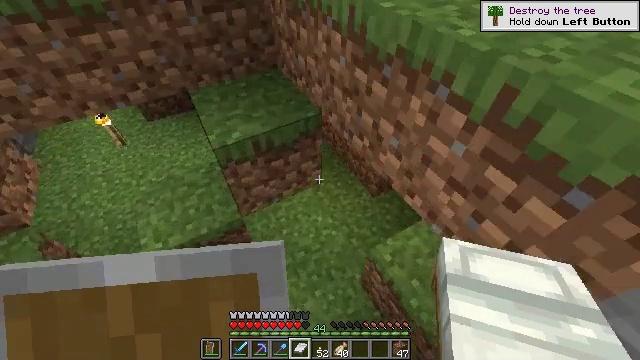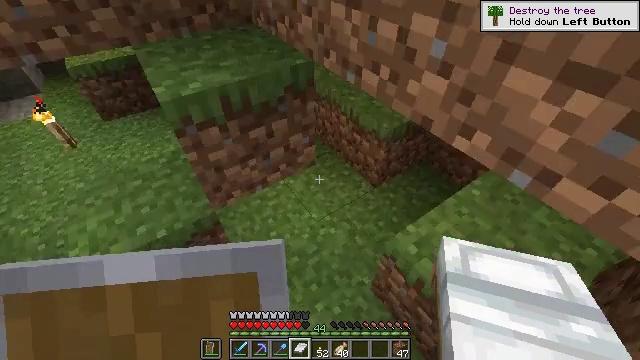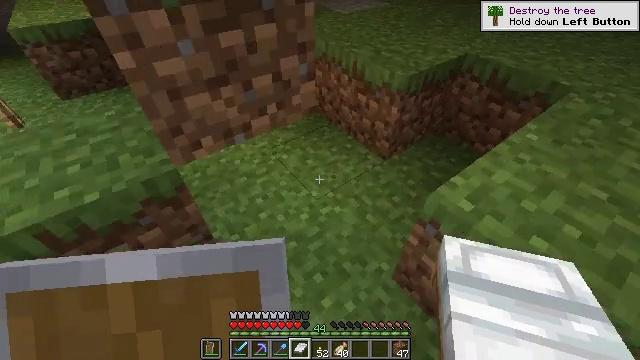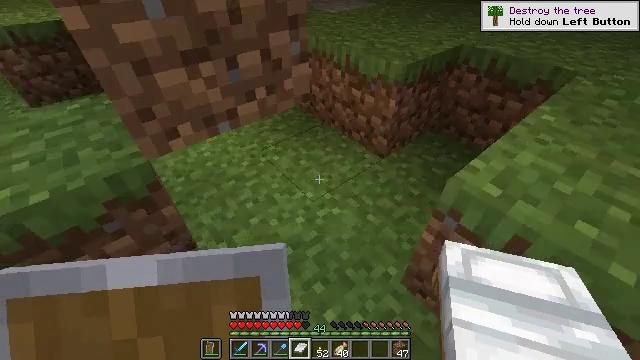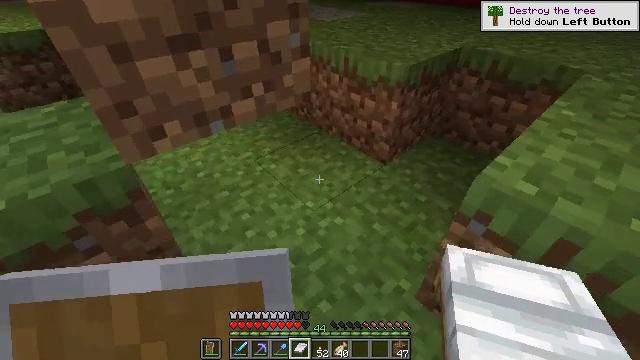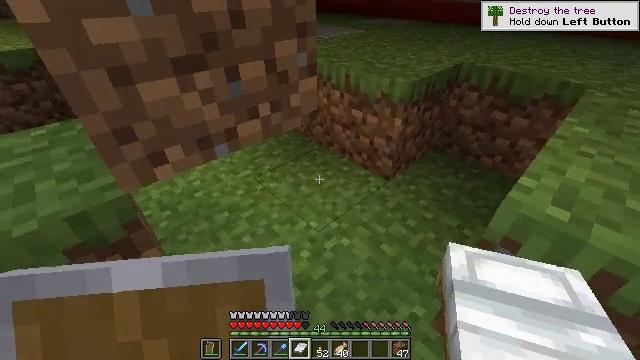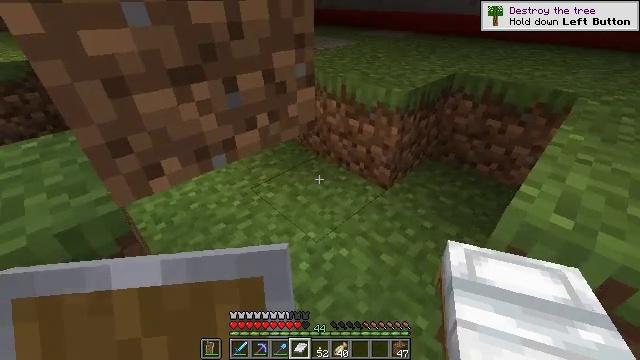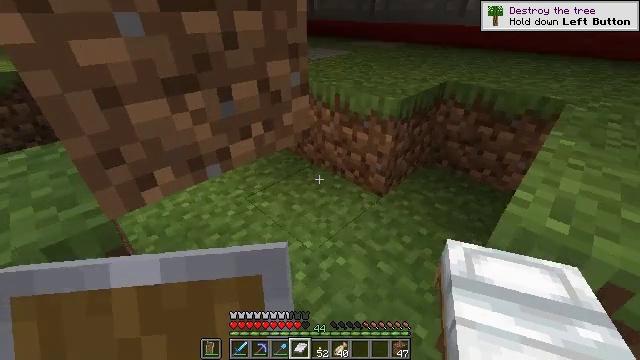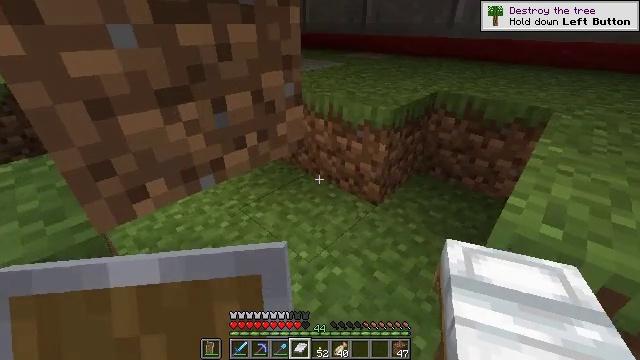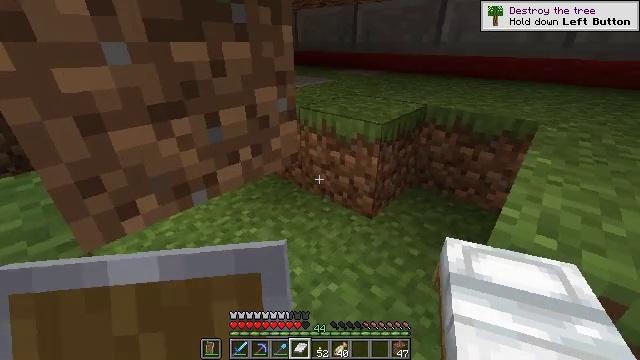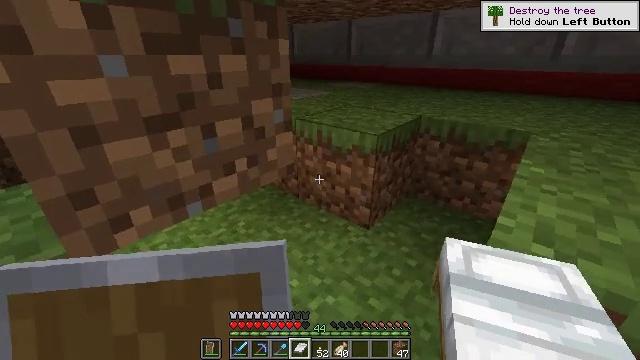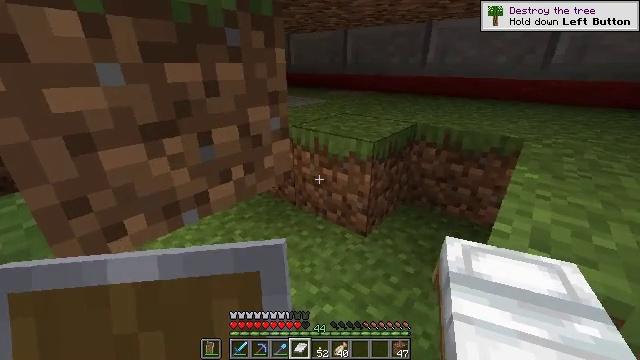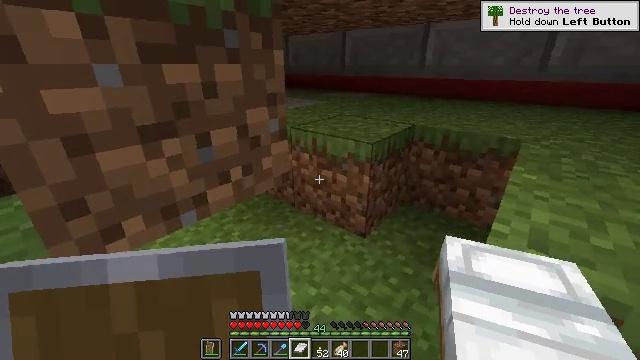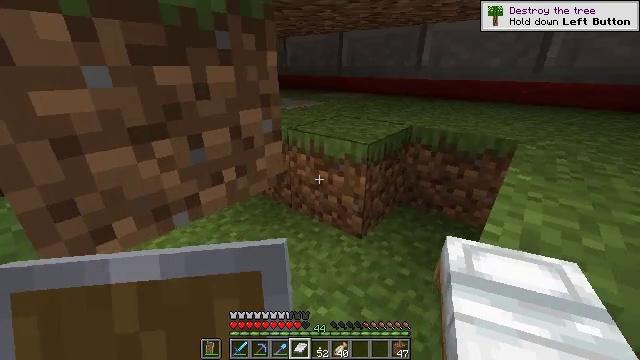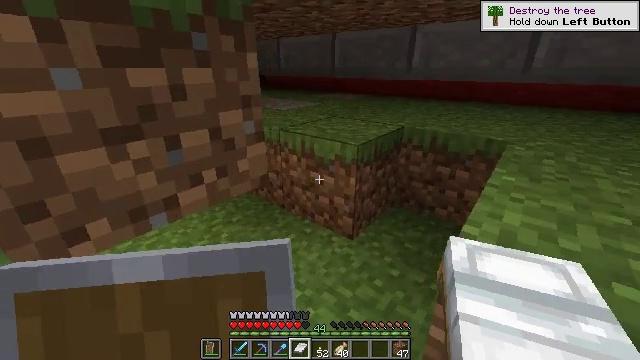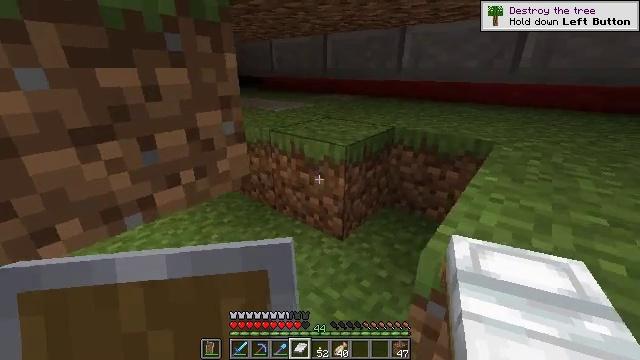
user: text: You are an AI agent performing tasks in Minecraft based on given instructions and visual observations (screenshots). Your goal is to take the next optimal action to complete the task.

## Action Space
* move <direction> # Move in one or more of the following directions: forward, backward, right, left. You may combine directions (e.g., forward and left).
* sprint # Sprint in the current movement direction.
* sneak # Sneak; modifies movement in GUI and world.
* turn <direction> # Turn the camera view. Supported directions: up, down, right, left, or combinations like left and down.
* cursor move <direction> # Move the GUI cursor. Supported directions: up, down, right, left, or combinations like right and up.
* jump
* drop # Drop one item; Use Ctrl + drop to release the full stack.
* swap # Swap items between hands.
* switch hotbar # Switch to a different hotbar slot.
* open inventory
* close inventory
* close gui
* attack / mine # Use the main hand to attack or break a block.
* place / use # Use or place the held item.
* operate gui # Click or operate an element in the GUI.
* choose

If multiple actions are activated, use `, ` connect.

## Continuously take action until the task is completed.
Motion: motion action
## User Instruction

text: Get observer for redstone contraptions.
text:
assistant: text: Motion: turn right and up
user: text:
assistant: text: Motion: turn right and up
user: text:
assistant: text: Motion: turn right and up
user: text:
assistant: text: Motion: turn right and up
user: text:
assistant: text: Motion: turn right and up
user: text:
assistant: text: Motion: turn right and up
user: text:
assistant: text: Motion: turn right and up
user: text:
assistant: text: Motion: turn right and up
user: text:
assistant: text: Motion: turn right and up
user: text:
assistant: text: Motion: turn up
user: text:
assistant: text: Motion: turn up
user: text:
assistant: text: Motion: no_op
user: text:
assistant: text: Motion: move right
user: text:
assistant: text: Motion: move right
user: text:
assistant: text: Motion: move right
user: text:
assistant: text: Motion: move right, turn left
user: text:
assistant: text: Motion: move right, turn left
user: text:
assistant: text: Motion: move right, turn left
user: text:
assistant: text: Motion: move right, turn left
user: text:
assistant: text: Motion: move right, turn left
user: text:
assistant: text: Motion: move right, turn left
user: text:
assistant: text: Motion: move right, turn left
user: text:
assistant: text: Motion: no_op
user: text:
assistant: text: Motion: no_op
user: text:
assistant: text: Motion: no_op
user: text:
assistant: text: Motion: no_op
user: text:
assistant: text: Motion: no_op
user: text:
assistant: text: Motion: no_op
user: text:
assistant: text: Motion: turn left
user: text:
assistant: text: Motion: turn left and down